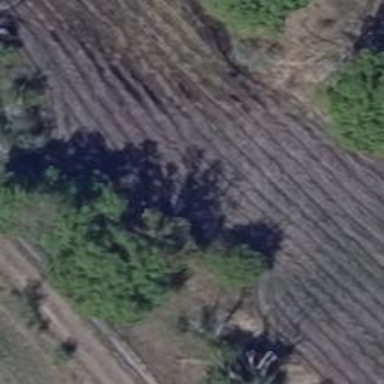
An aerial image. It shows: Row of trees in natural setting.